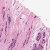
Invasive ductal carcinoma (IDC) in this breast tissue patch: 0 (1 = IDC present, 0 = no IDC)